The image is an STFT spectrogram (time versus frequency) of a rolling-element bearing's vibration signal. Diagnose the bearing from this image, choosing from: normal, inner_race, outer_race, ball.
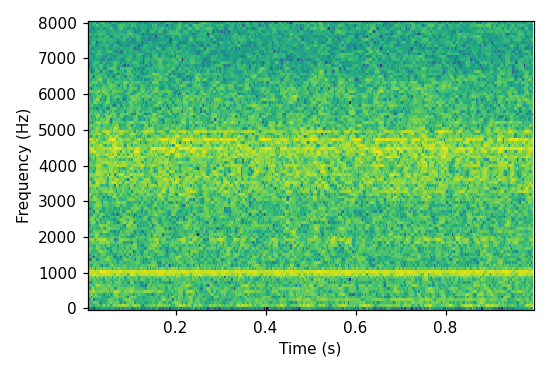
Answer: outer_race